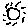
Label: sun